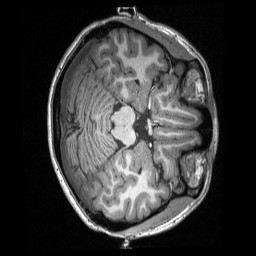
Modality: T1w
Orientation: axial
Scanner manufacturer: siemens
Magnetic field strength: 3 T
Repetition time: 2.3 s
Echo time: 0.00308 s